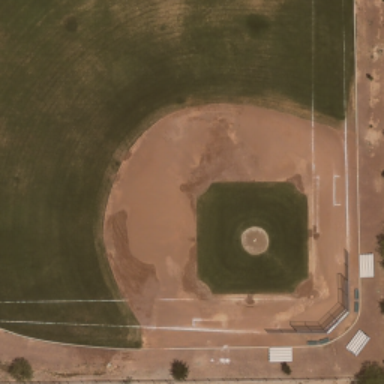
This is a baseball diamond .